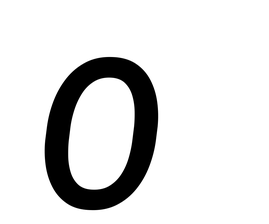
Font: Roboto-Italic_Condensed_Italic